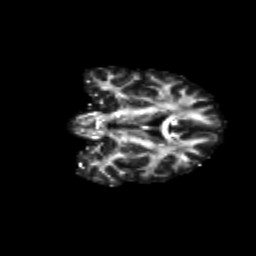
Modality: FA
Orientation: coronal
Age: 55
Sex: female
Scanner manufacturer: siemens
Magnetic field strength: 3 T
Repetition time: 4.71 s
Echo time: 0.0906 s